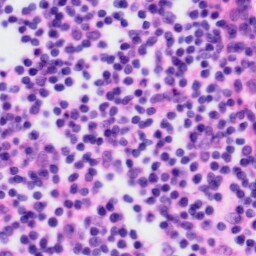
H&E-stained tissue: Tonsil